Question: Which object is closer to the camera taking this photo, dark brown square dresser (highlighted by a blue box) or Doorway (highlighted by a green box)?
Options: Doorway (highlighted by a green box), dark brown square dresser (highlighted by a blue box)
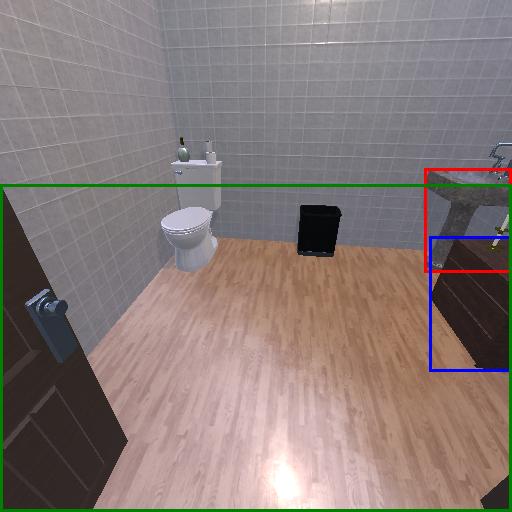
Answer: Doorway (highlighted by a green box)